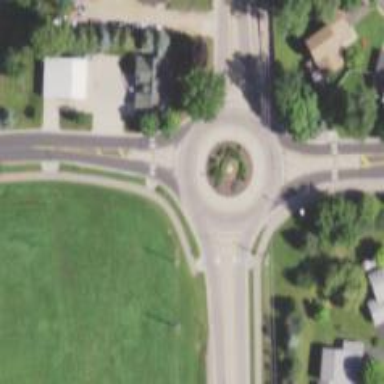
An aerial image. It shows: Secondary road with asphalt surface leading to roundabout junction.